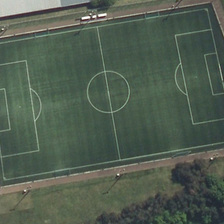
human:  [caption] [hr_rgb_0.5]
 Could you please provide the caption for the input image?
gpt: near the lawn with trees  there is a football field with some buildings .

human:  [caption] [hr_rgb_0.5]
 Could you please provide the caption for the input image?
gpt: this soccer field has a little white shed on its coner .

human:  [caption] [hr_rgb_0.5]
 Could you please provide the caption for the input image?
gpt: the footballground is next to trees .

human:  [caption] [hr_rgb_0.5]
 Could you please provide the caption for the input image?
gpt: near the lawn with trees  there is a football field with some buildings .

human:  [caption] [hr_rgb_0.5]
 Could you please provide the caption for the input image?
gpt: a football field is near some green trees and a building .